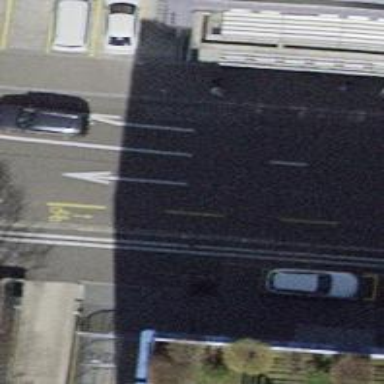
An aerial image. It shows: Secondary road with asphalt surface. There is separate sidewalk and cycle lane on the left side.